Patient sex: M
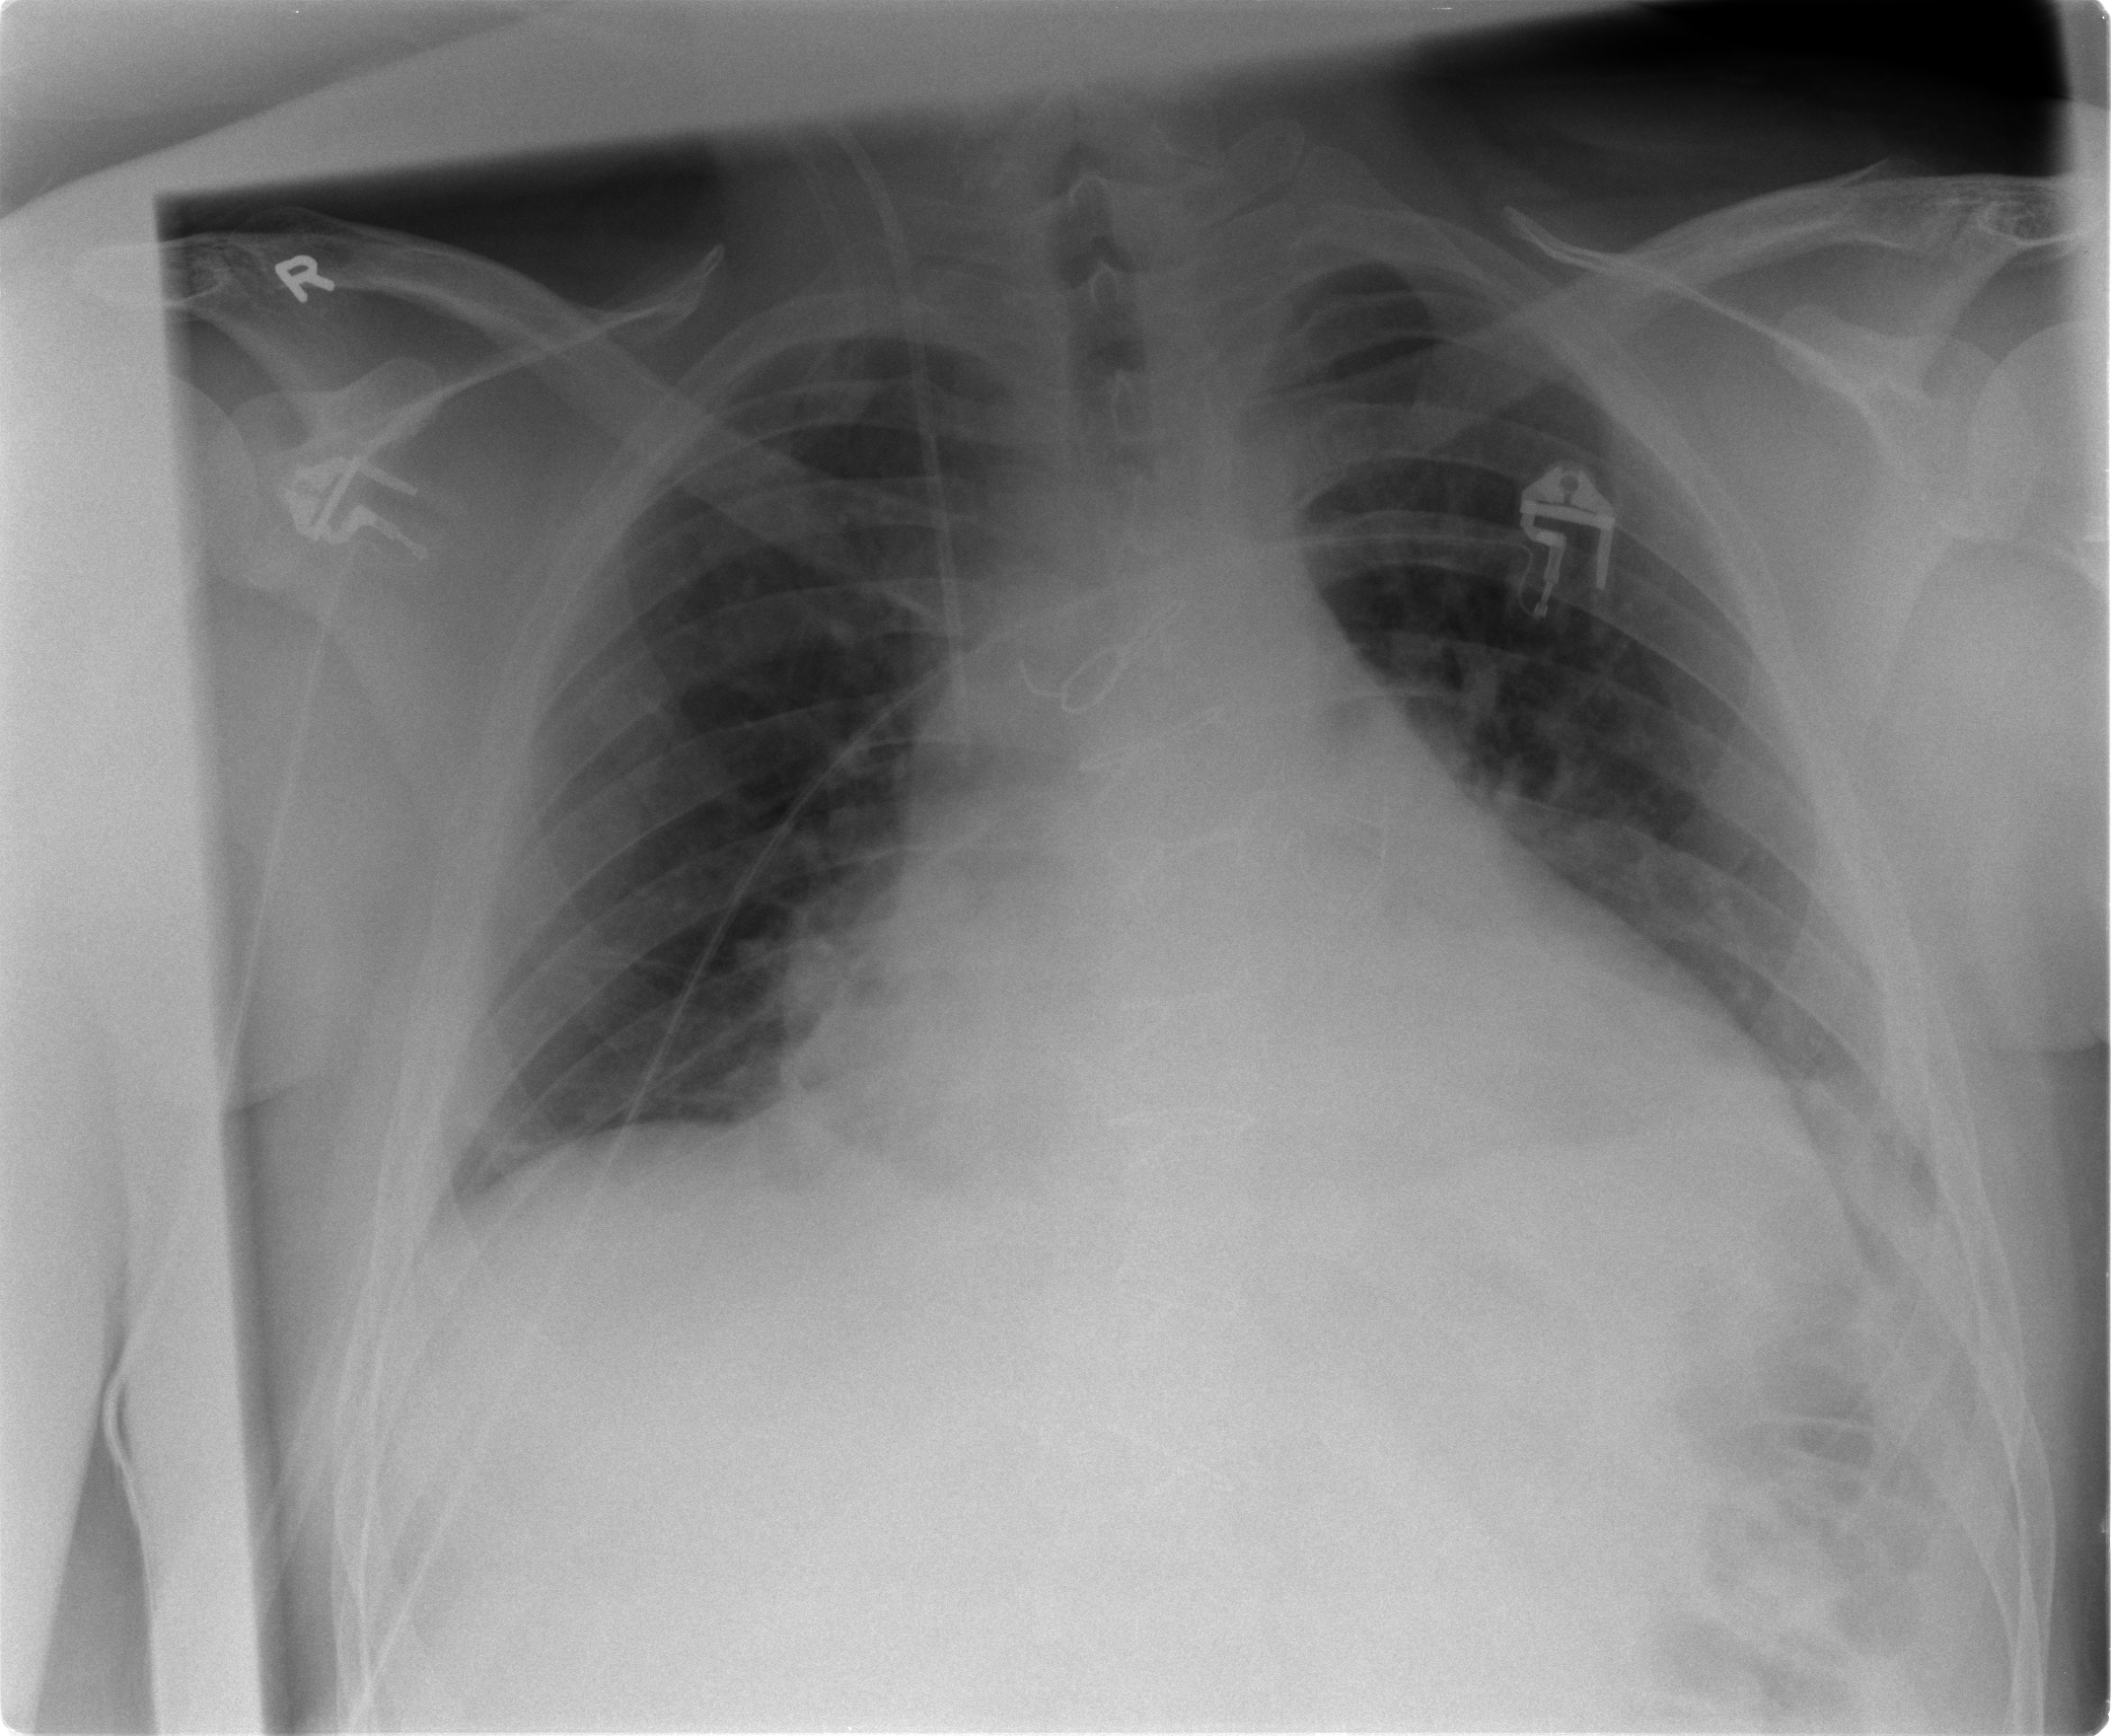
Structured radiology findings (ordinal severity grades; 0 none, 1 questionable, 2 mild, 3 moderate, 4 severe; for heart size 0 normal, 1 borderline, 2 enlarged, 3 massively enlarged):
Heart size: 2
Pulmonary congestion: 0
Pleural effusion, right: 0
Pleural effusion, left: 0
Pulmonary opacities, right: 0
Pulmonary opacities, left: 0
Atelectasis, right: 2
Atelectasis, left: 0